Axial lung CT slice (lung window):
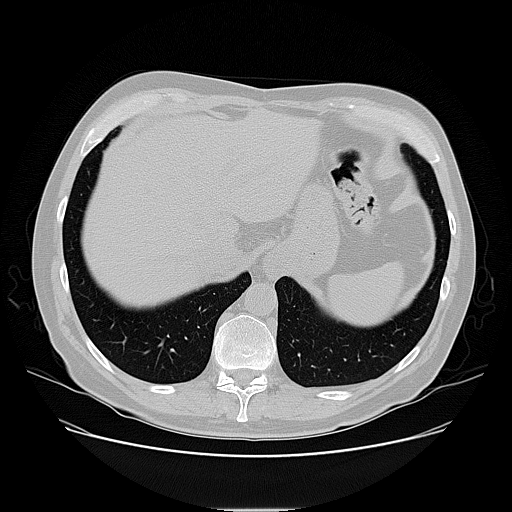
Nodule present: no